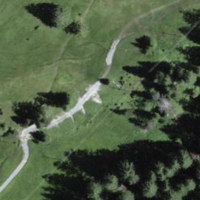
EUNIS habitat code: 25
Species observed at this site:
Arnica montana
Eriophorum angustifolium